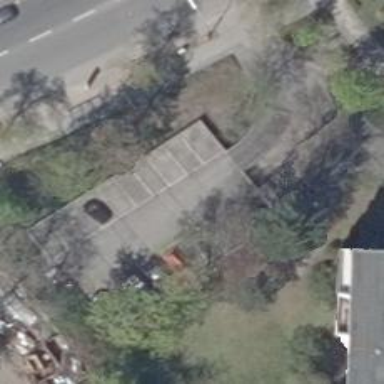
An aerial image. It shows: Parking entrance.